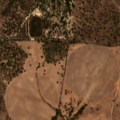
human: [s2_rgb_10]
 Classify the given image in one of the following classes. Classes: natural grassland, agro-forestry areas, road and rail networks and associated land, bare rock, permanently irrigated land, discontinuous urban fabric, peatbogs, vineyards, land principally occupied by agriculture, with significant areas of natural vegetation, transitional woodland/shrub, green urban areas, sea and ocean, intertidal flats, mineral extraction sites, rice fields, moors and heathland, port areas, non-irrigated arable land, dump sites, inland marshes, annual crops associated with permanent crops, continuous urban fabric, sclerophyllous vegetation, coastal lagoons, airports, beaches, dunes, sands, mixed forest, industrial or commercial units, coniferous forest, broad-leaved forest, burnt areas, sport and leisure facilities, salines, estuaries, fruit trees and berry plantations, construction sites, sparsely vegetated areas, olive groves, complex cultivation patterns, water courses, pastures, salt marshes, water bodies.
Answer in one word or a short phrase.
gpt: permanently irrigated land, agro-forestry areas, broad-leaved forest, transitional woodland/shrub